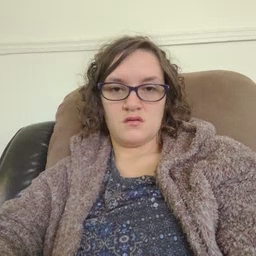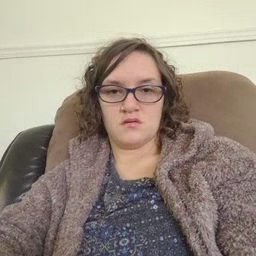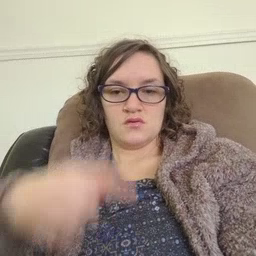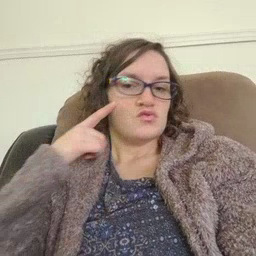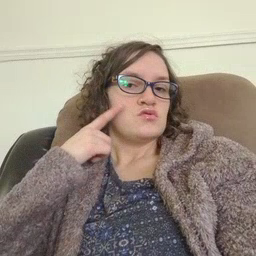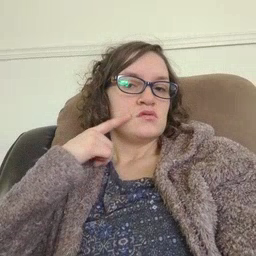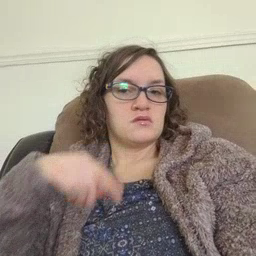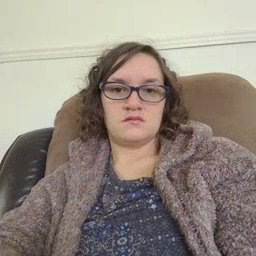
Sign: cheek